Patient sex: M
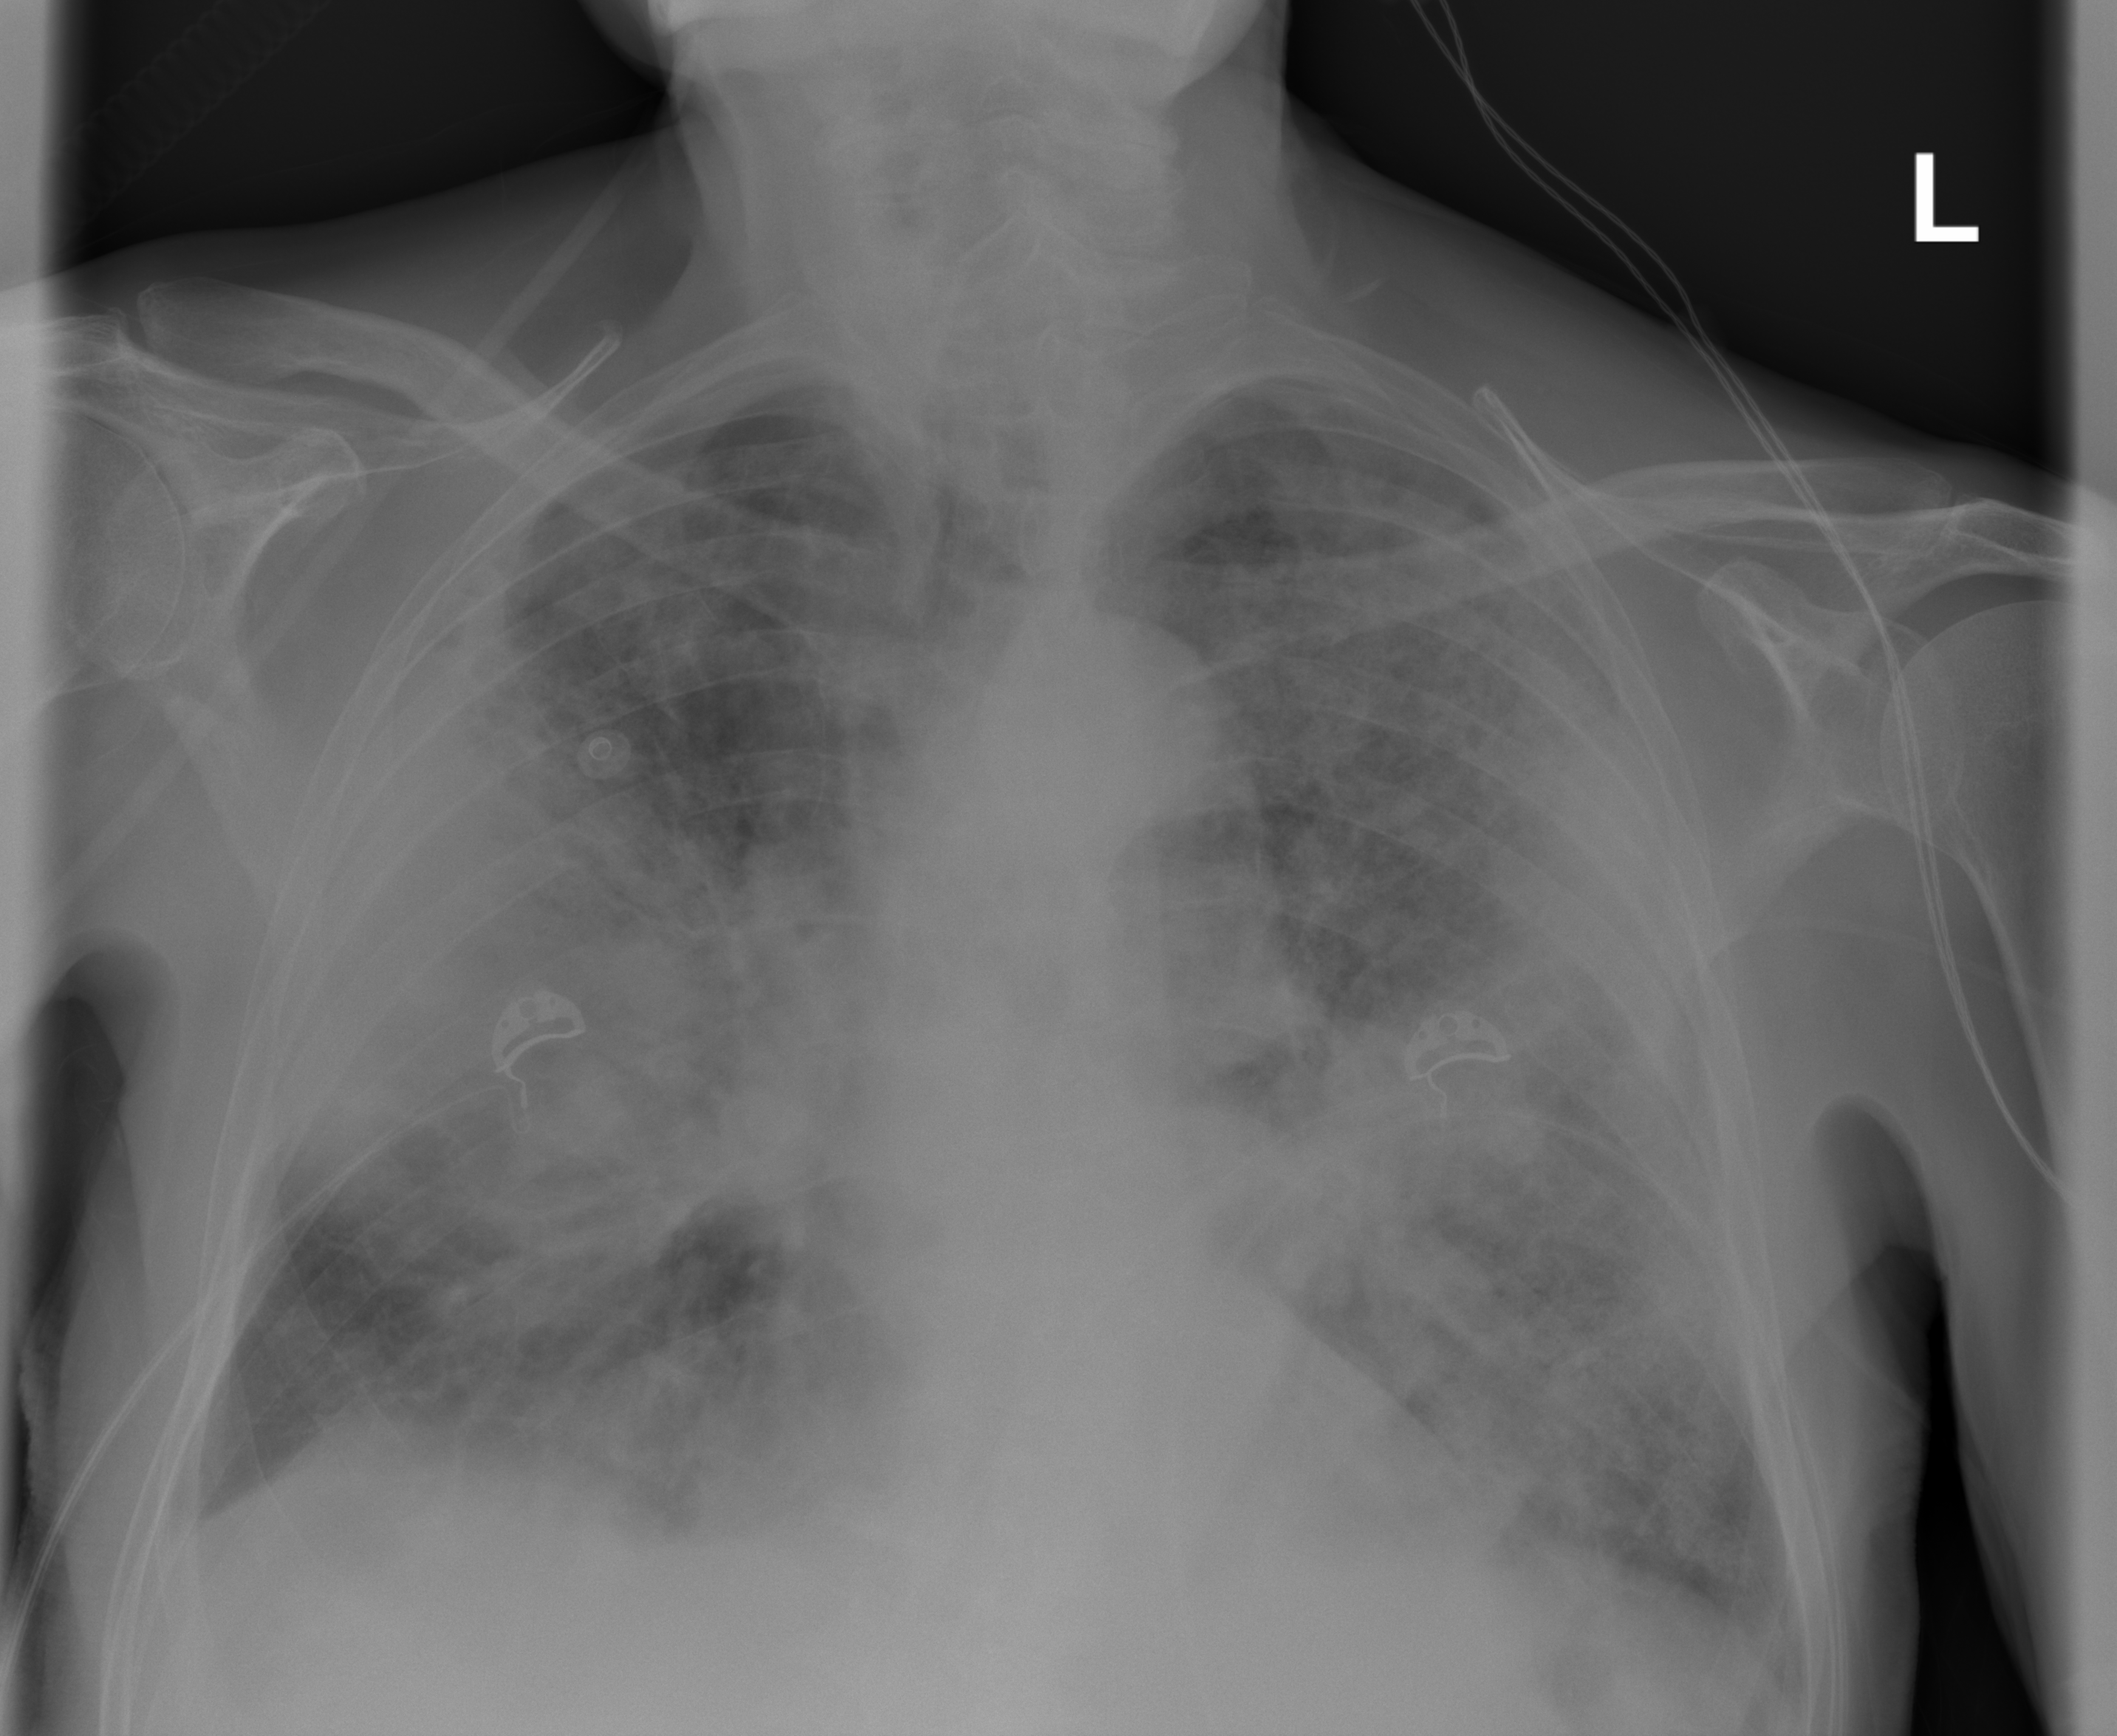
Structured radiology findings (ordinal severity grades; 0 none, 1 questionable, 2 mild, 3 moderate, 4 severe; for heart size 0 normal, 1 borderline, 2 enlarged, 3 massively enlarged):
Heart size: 0
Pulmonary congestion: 2
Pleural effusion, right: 2
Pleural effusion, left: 2
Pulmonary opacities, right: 4
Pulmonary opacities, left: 3
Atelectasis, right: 3
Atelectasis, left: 3